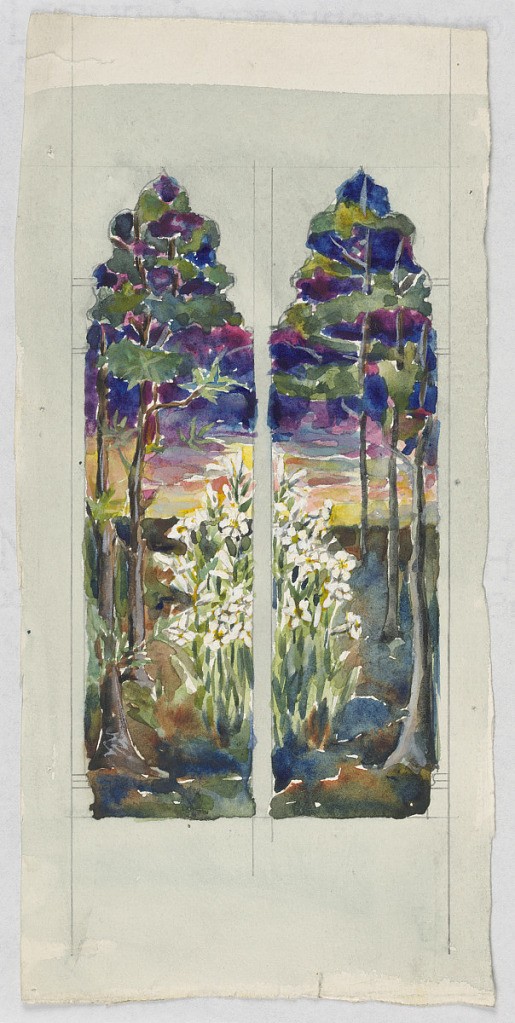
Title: Design for Stained Glass Window
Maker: Alice Cordelia Morse, American, 1863–1961
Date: late 19th century
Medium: Brush and gouache, graphite on paper mounted on illustration board
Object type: Drawing
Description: Design of bipartite panels of a landscape with colorful sunset in background, and white calla lilies at center flanked by trees.